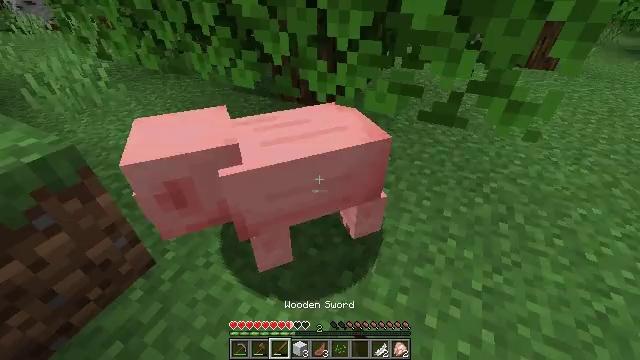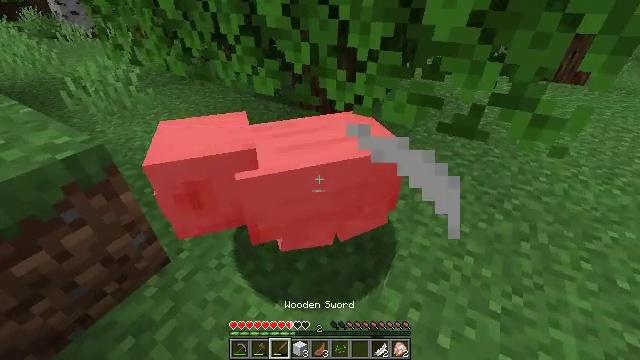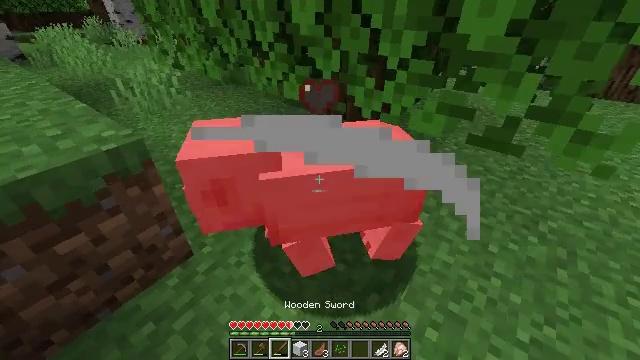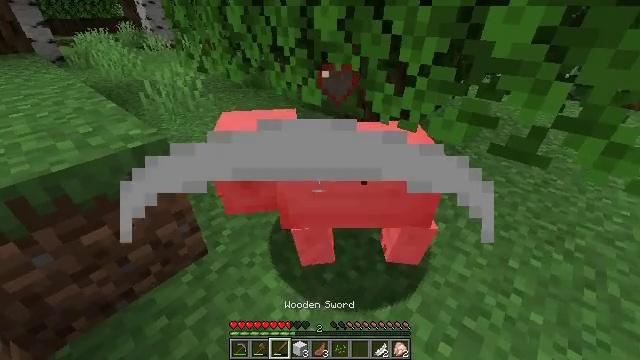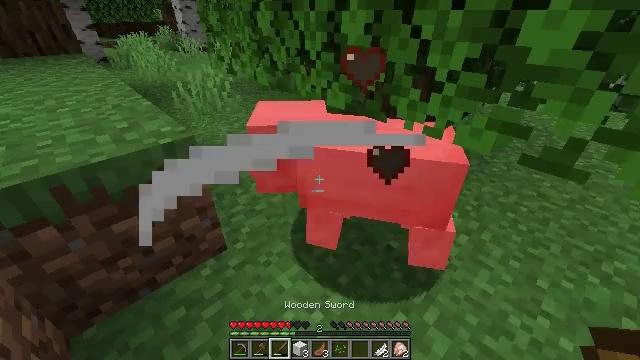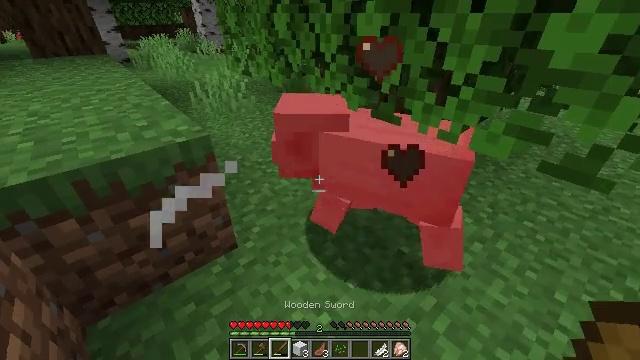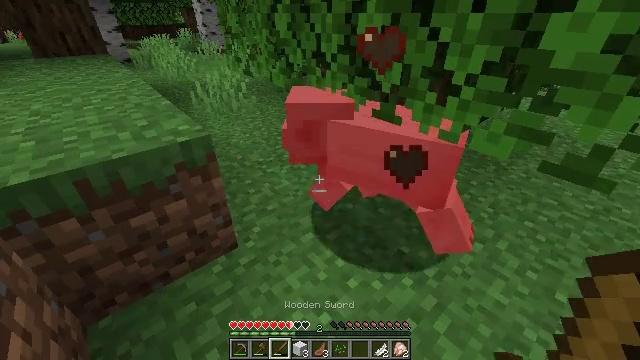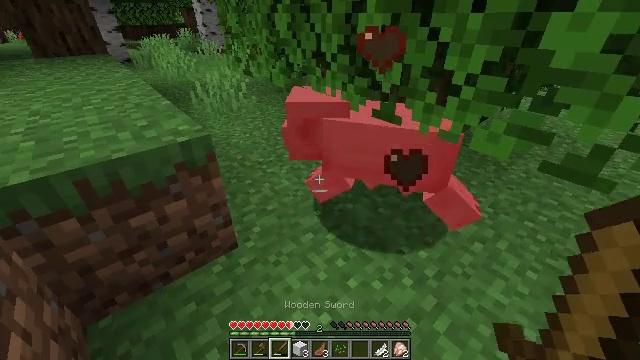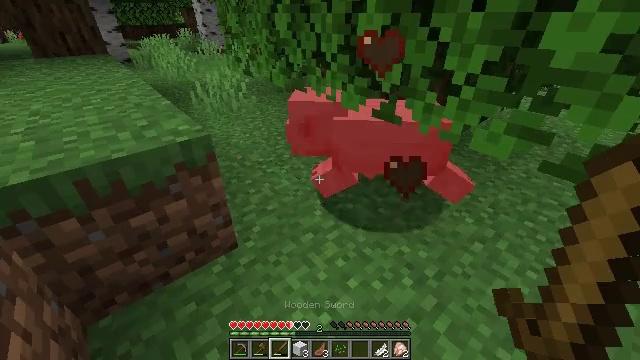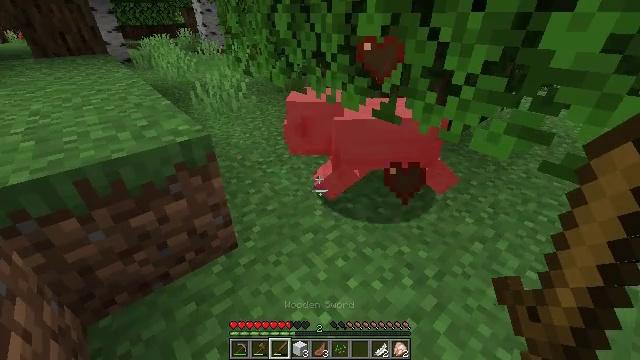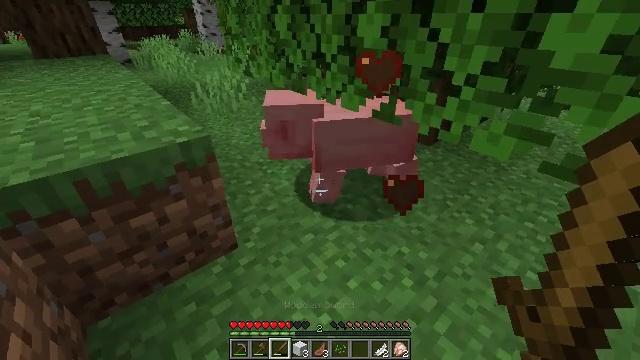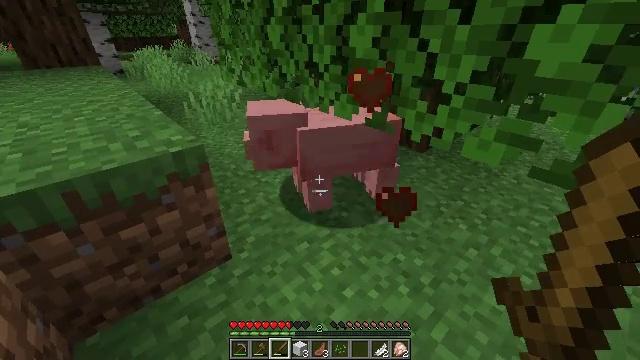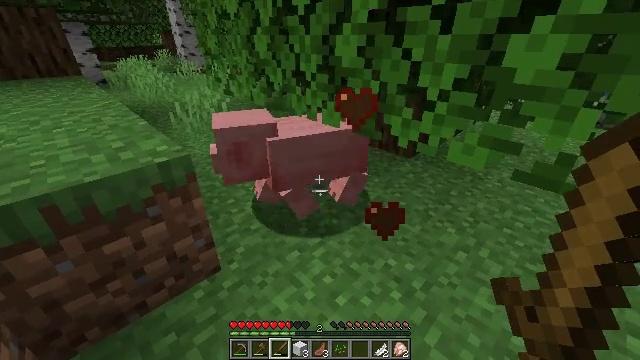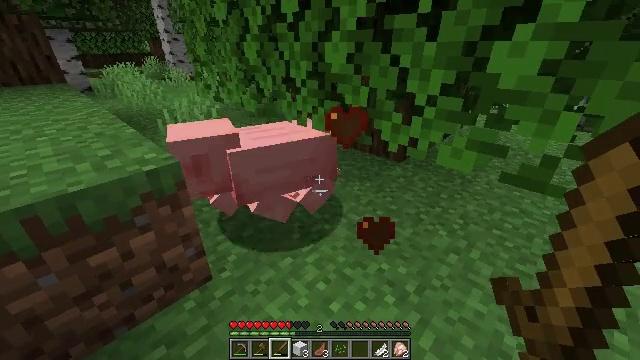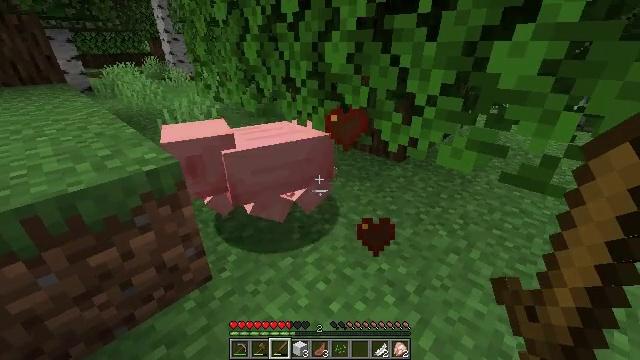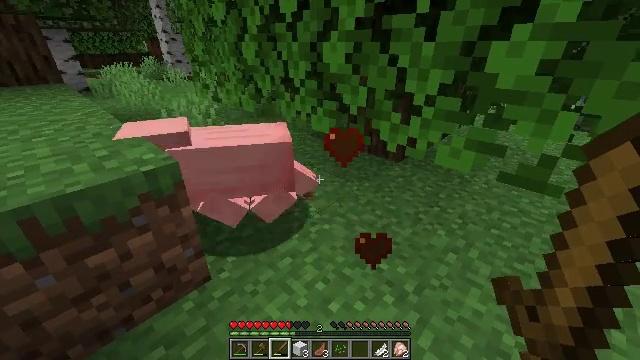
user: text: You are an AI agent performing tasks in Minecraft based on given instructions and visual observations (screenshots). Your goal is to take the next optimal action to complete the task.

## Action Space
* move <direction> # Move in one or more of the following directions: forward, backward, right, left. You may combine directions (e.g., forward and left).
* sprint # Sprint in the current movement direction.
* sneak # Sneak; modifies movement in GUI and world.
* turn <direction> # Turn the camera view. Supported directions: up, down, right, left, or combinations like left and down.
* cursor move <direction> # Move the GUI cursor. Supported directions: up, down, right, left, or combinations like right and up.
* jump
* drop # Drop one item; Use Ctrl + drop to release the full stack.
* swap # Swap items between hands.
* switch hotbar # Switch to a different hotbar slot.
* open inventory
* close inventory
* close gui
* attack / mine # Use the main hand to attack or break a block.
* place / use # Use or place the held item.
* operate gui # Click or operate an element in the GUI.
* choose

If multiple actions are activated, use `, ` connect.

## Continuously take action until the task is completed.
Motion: motion action
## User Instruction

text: Clear the ground by mining grass.
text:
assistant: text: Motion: turn left and up
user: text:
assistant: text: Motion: turn left and up
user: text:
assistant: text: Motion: turn left and up
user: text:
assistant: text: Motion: turn left
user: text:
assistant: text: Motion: turn left
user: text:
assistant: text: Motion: no_op
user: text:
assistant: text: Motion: no_op
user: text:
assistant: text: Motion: no_op
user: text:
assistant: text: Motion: no_op
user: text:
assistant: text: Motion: no_op
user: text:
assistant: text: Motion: turn right and up
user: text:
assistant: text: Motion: turn right and up
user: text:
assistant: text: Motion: turn right and up
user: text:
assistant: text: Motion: no_op
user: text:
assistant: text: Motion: attack / mine
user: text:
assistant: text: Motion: attack / mine
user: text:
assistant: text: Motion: attack / mine
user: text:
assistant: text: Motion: turn left
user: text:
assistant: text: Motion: turn left
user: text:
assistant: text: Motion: turn left
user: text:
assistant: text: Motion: turn left
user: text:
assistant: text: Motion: turn left
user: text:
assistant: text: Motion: no_op
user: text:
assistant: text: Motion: no_op
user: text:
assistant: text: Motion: move forward
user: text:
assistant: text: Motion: move forward, turn left
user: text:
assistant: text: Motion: move forward, turn left and up
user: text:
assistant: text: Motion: move forward, turn left
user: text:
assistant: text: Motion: move forward, turn left
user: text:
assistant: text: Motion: move forward, sprint, turn left